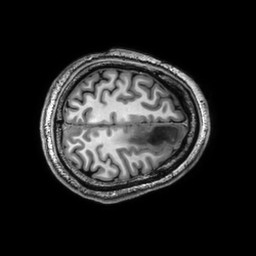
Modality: T1w
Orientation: axial
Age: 35
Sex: male
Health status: ill
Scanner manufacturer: philips
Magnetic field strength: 3 T
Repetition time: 0.008368 s
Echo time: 0.003845 s